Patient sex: M
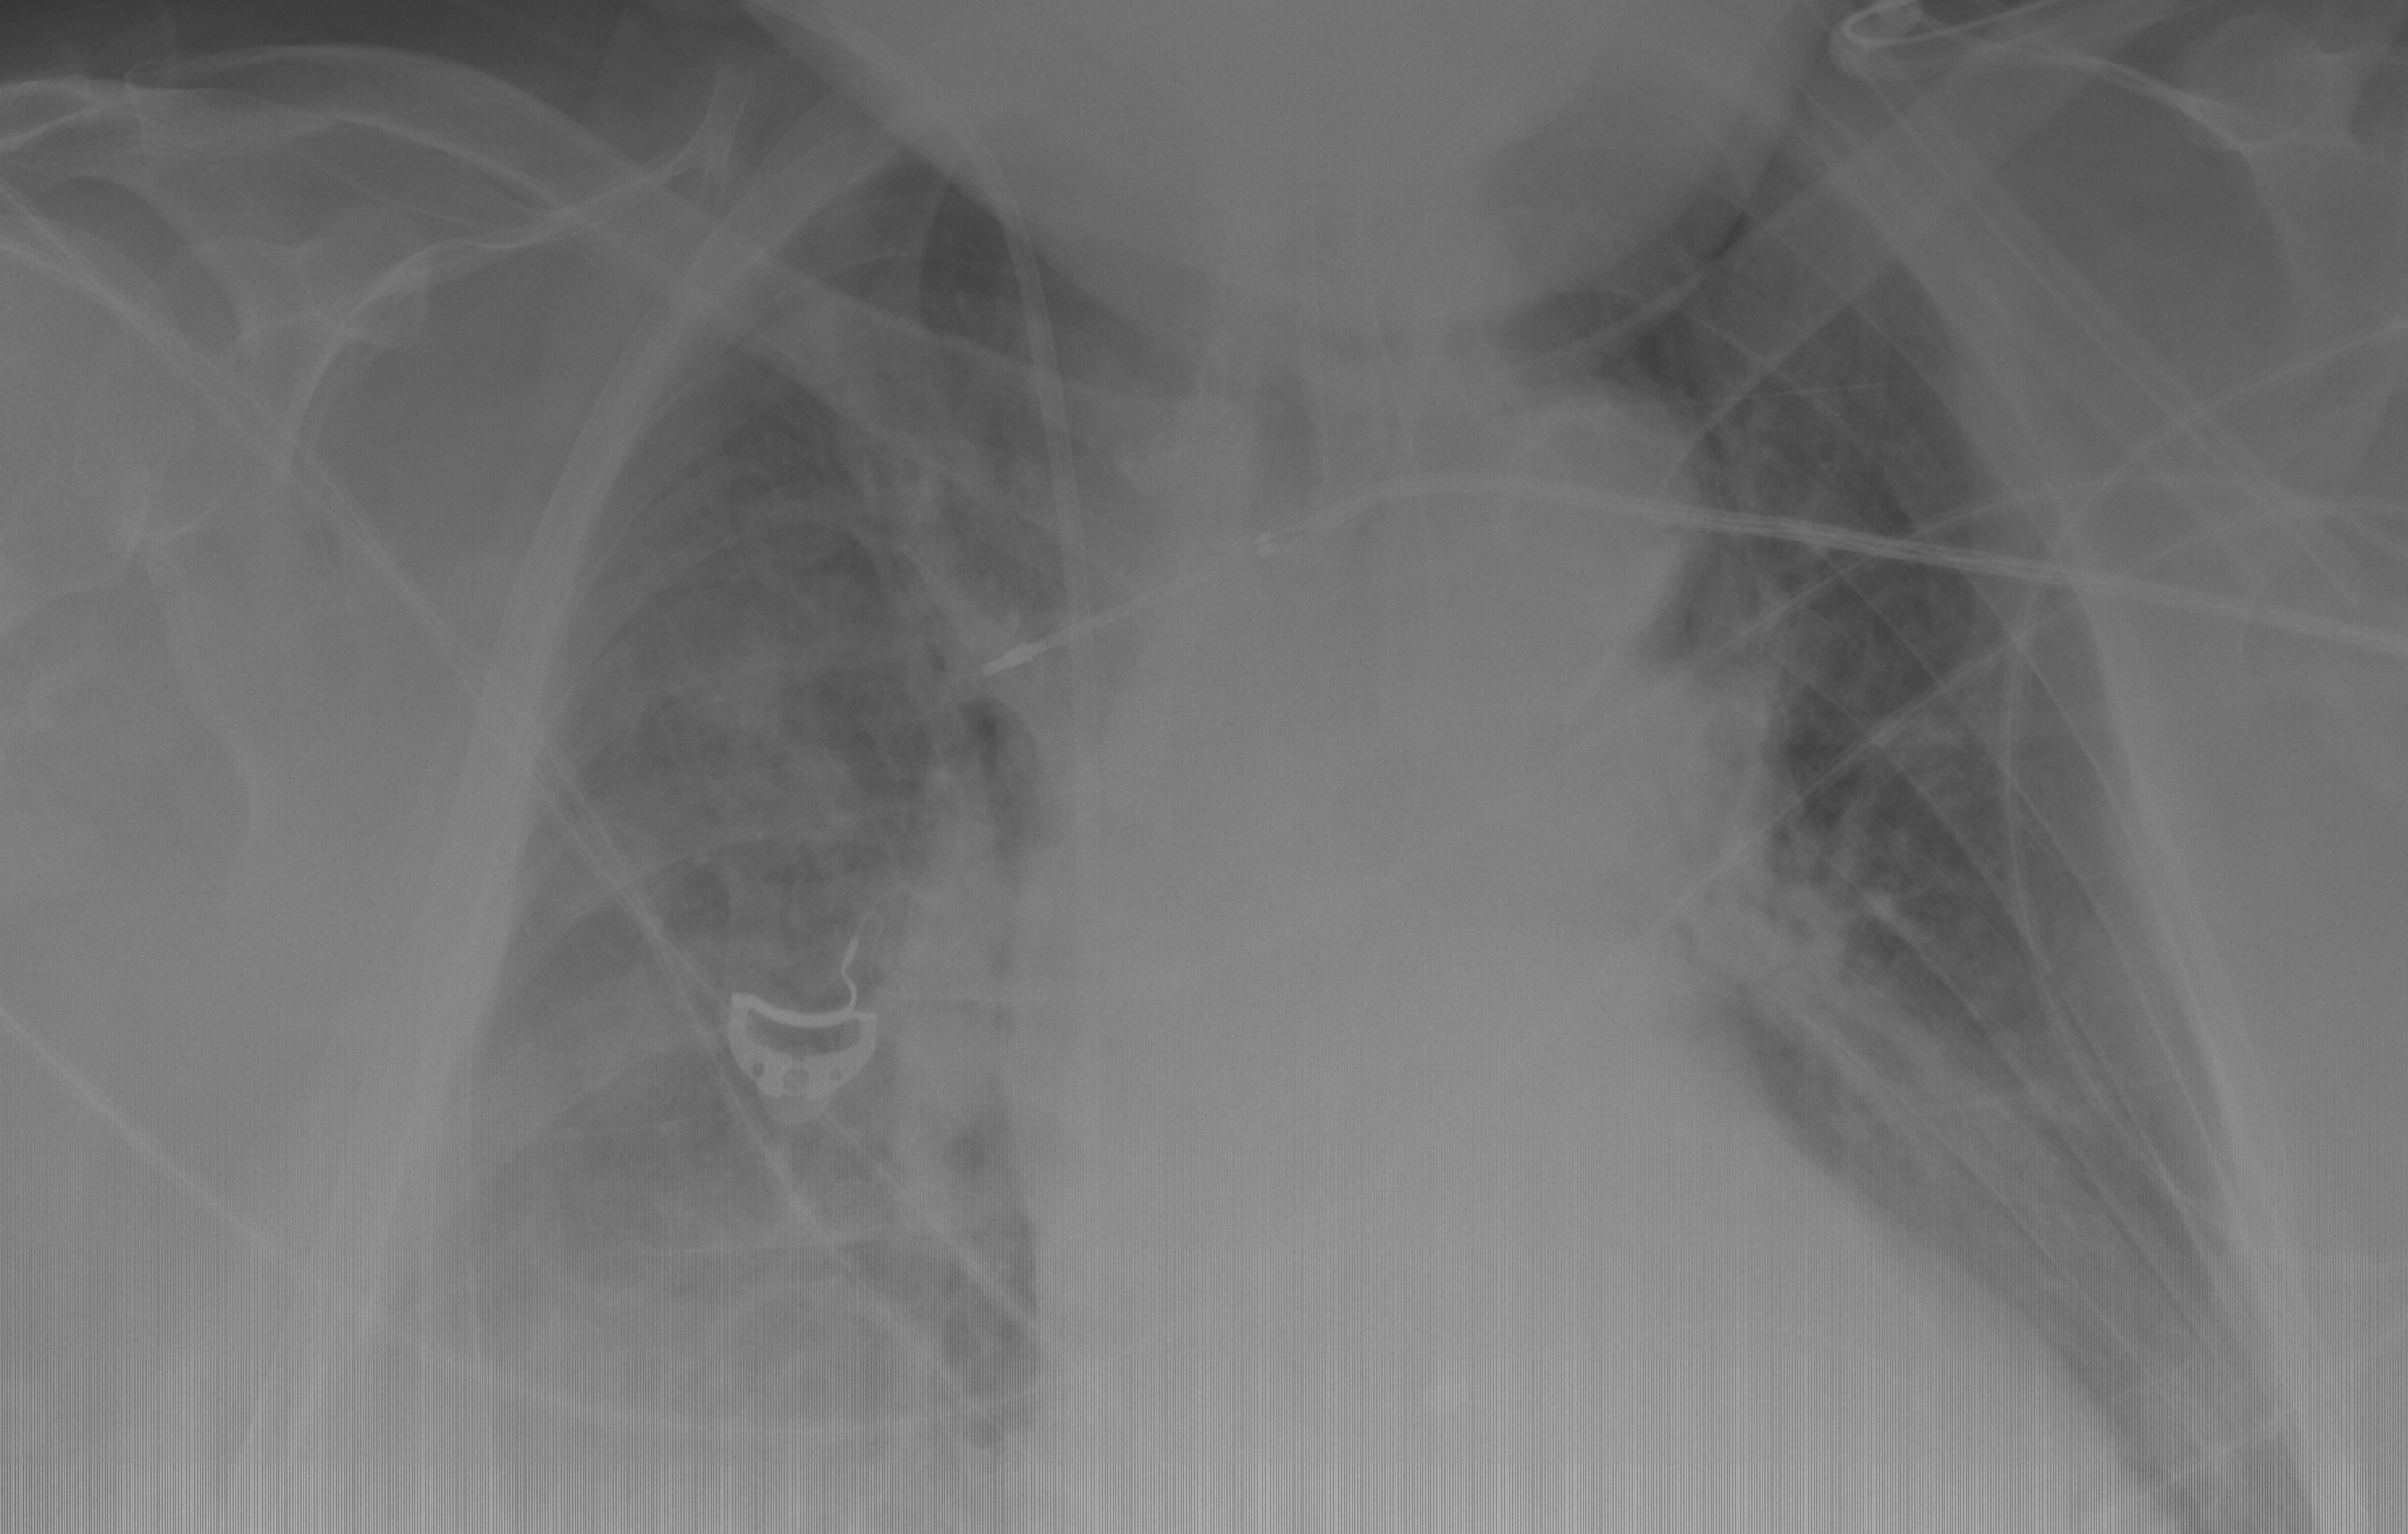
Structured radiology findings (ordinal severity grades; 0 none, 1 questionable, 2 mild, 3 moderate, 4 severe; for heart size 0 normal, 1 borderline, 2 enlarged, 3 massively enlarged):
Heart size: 0
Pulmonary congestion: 0
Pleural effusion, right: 2
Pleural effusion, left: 0
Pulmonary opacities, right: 2
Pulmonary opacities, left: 0
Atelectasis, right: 2
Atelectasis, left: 0